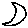
Label: moon